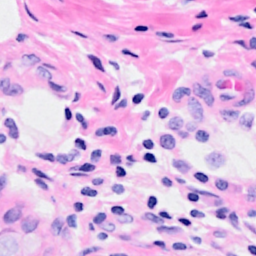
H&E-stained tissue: Breast